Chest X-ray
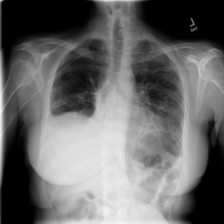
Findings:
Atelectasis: negative
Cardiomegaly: negative
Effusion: negative
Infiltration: negative
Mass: negative
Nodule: negative
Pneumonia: negative
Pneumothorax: negative
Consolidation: negative
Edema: negative
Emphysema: negative
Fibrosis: negative
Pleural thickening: negative
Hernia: negative